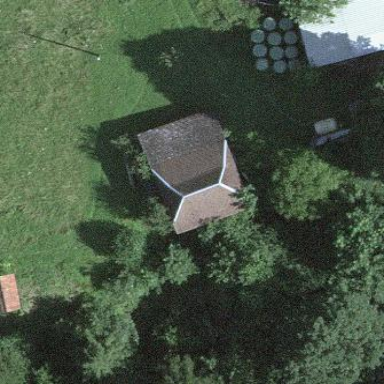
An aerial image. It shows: Rural barn.